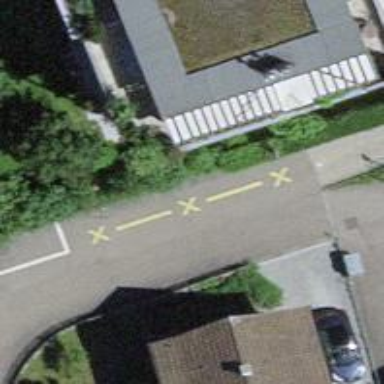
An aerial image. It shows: Bollard barrier.